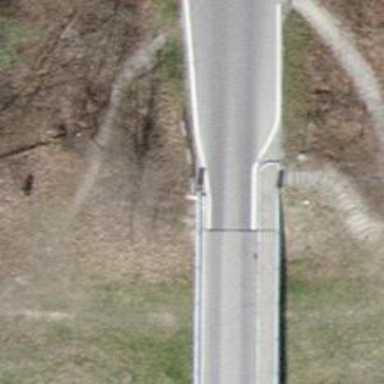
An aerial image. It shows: Tertiary road on bridge with asphalt surface.